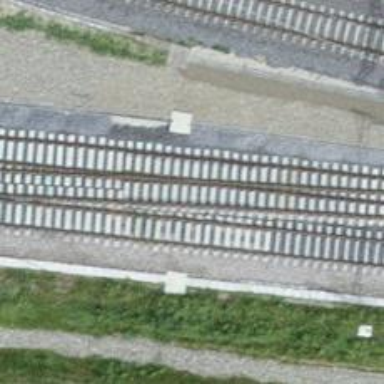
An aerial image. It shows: Railway siding with one electrified track and contact line.